Question: I need to reproduce the image below.

The image in the center is my background. In my first div I've got some text. Over this div I need maybe an other div that hides a part of the div with the text so I can see the background of my page. Is there anyway I can have this invisible square in the middle of my div in CSS ?
The reason I need this behaviour is because I'm using the parallax scrolling effect.
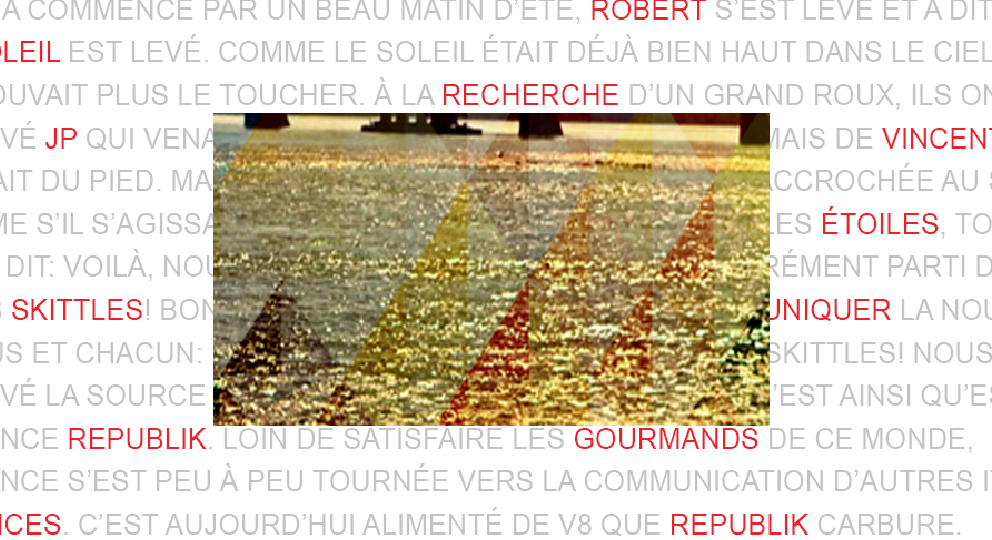
Answer: Only in webkit, you can use a mask:
'''
#background, #overlay {
position: absolute;
width: 200px;
height: 400px;
}
#background {
background: url("yourimage");
}
#overlay {
top: 0px;
left: 0px;
-webkit-mask-position: 0px 0px;
-webkit-mask-size: 100% 100%;
-webkit-mask-image: linear-gradient(180deg, rgba(0, 0, 0, 1) 33%, rgba(0, 0, 0, 0) 33%, rgba(0, 0, 0, 0) 66%, rgba(0, 0, 0, 1) 66%),
linear-gradient(90deg, rgba(0, 0, 0, 1) 33%, rgba(0, 0, 0, 0) 34%, rgba(0, 0, 0, 0) 66%, rgba(0, 0, 0, 1) 66%);
background-color: rgba(255, 255, 255, 0.8);
}
'''
# fiddle
I have set the background of the overlay with a little alpha to show that the background div is stiil there, just set it to white in real code.